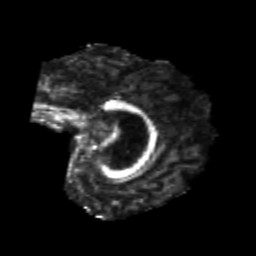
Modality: FA
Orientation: sagittal
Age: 21
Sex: male
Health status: healthy
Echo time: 0.074 s